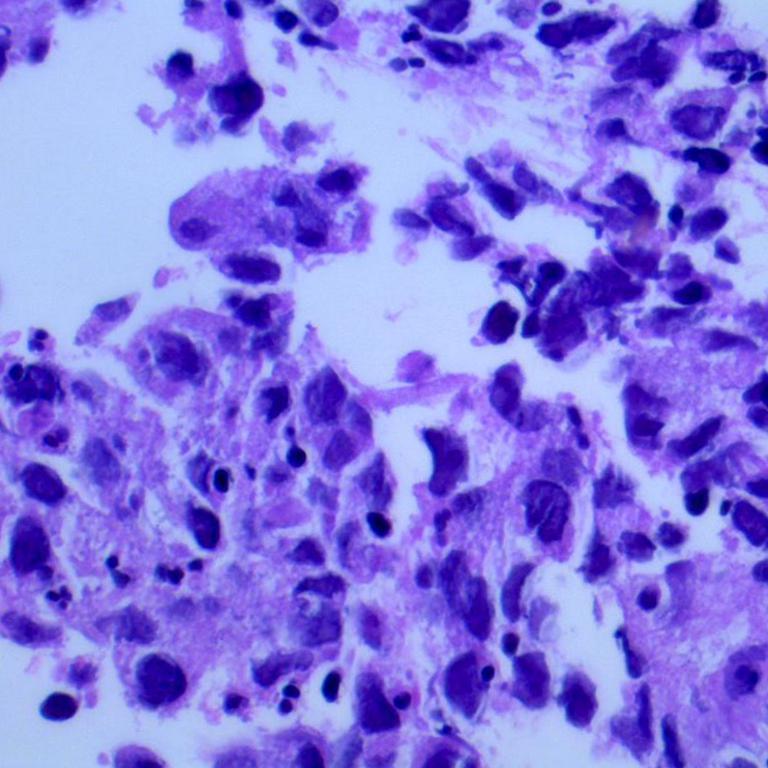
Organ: lung
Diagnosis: adenocarcinomas